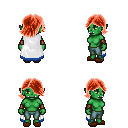
a pixel art fantasy rpg character, female body template, orc, green skin, white trimmed cape, teal pants, red swoop hairstyle, leather bracers, brown slippers, four views (front, back, left, right), 2x2 character sprite sheet, small pixel art, hard edges, no anti-aliasing